Question: Query 1:
'''
SET @count = 0;
UPDATE a_daily_copy_copy
SET a_daily_copy_copy.Cummulative_Target = @count:= target + @count
where a_daily_copy_copy.Site_id = 1
and a_daily_copy_copy.Year=4
and a_daily_copy_copy.Billing_cycle=1
ORDER BY date
'''
Query 2: Modified the a_daily_copy_copy.Billing_cycle=2
'''
SET @count = 0;
UPDATE a_daily_copy_copy
SET a_daily_copy_copy.Cummulative_Target = @count:= target + @count
where a_daily_copy_copy.Site_id = 1
and a_daily_copy_copy.Year=4
and a_daily_copy_copy.Billing_cycle=2
ORDER BY date
'''
I'm a beginner and as of now I'm running the query every time manually by editing the query 1 , and I know both queries can be consolidated into a single query.
I tried solving with Group by function but couldnt come up with Please help me.
Have screened the table:

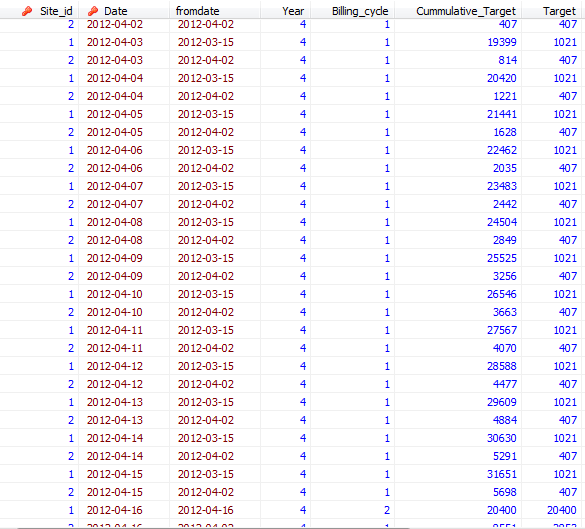
Answer: Looks to me that you can just do:
'''
SET @count = 0;
UPDATE a_daily_copy_copy
SET a_daily_copy_copy.Cummulative_Target = @count:= target + @count where a_daily_copy_copy.Site_id = 1 and a_daily_copy_copy.Year=4 and a_daily_copy_copy.Billing_cycle IN (1, 2)
ORDER BY date
'''
...unless I've missed a difference between the two queries other than the billing cycle.